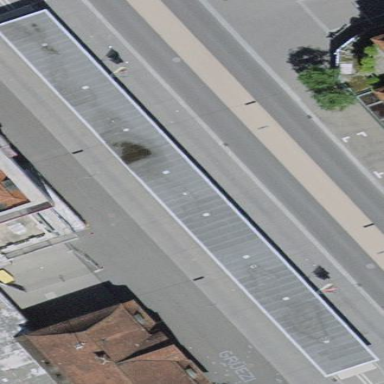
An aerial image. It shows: Platform for public transport is situated by the road.